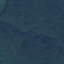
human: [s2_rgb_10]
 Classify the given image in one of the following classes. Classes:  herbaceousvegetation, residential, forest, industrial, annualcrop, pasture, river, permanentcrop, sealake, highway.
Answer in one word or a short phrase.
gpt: Forest